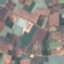
Land use / land cover class: PermanentCrop